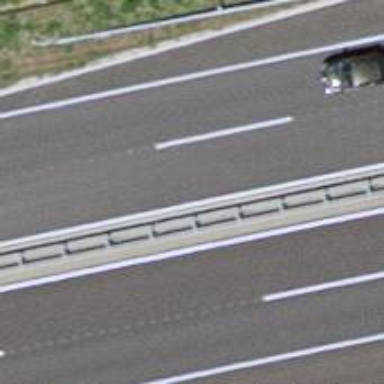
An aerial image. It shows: Asphalt motorway.